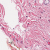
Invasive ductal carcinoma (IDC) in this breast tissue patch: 0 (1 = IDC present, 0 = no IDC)